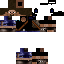
A male human skin with medium skin, wearing brown long hair dressed in a blue hoodie and black pants, featuring a closed mouth.